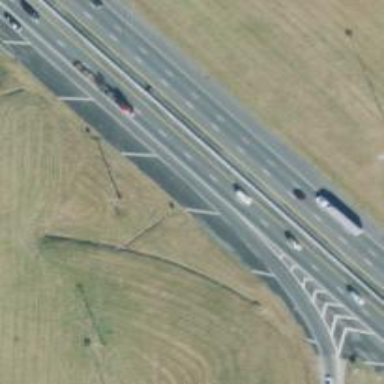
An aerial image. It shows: Motorway junction.